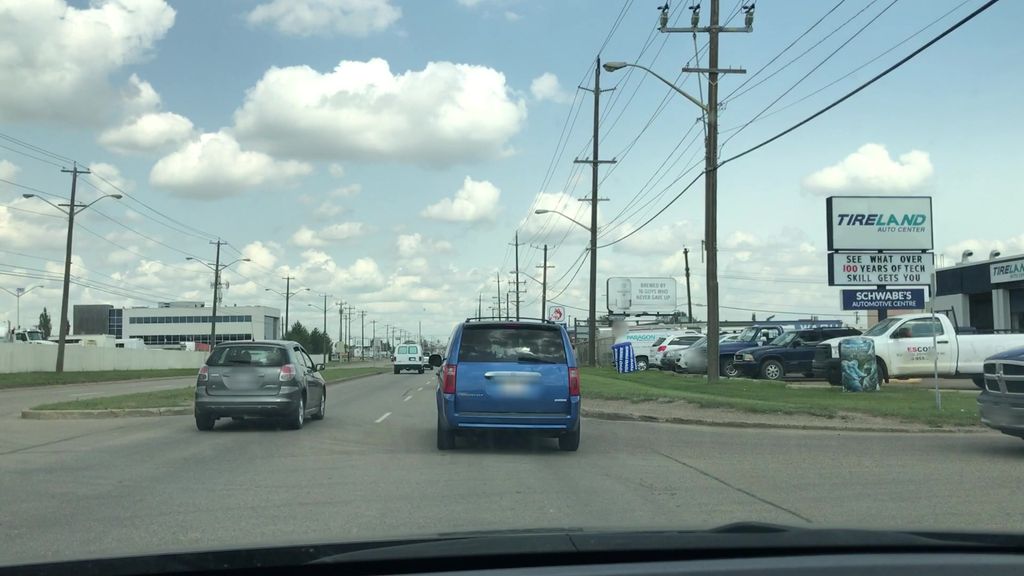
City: edmonton